Question: Created a script that generates a table with 10 rows and 2 cols.
I can't make the cells generate as the following table:

This is my code:
'''
<?php
$rows = 10;
$cols = 2;
echo "<table border='1'>";
for($tr=1;$tr<=$rows;$tr++){
echo "<tr>";
for($td=1;$td<=$cols;$td++){
//generated cols and rows, now the calculus
if ($tr/5!=0) {
echo "<td>".($tr*5)."</td>";
} else {
echo "<td>".($tr*5)."</td>";
}
}
echo "</tr>";
}
echo "</table>";
?>
'''
Where did I go wrong, how can I make it go from row to row like the image ?
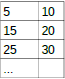
Answer: You are making it more complicated than needed. Just add 5 to a counter each cell
Is this what you want?
'''
$rows = 10;
$cols = 2;
echo "<table border='1'>";
$val=0;
for($tr=1;$tr<=$rows;$tr++){
echo "<tr>";
for($td=1;$td<=$cols;$td++){
$val=$val+5;
echo "<td>".$val."</td>";
}
echo "</tr>";
}
echo "</table>";
'''